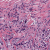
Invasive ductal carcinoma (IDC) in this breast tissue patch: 1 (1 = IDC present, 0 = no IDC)